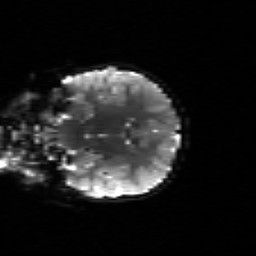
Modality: sbref
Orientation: coronal
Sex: male
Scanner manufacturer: siemens
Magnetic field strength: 3 T
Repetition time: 5 s
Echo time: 0.071 s